The plot shows how the frequency content of a rotor-rig vibration signal evolves over time (STFT spectrogram). Determine the machine's mechanical condition. Answer with exactly one of: normal, misalignment, unbalance, looseness.
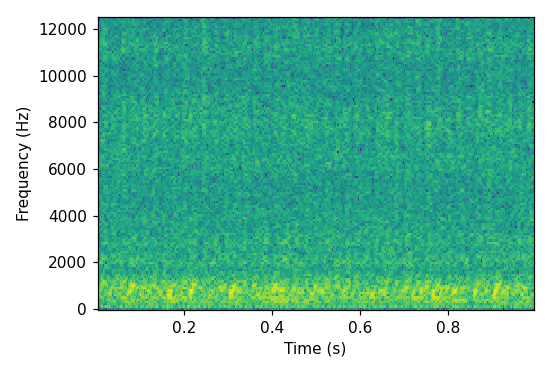
Answer: misalignment